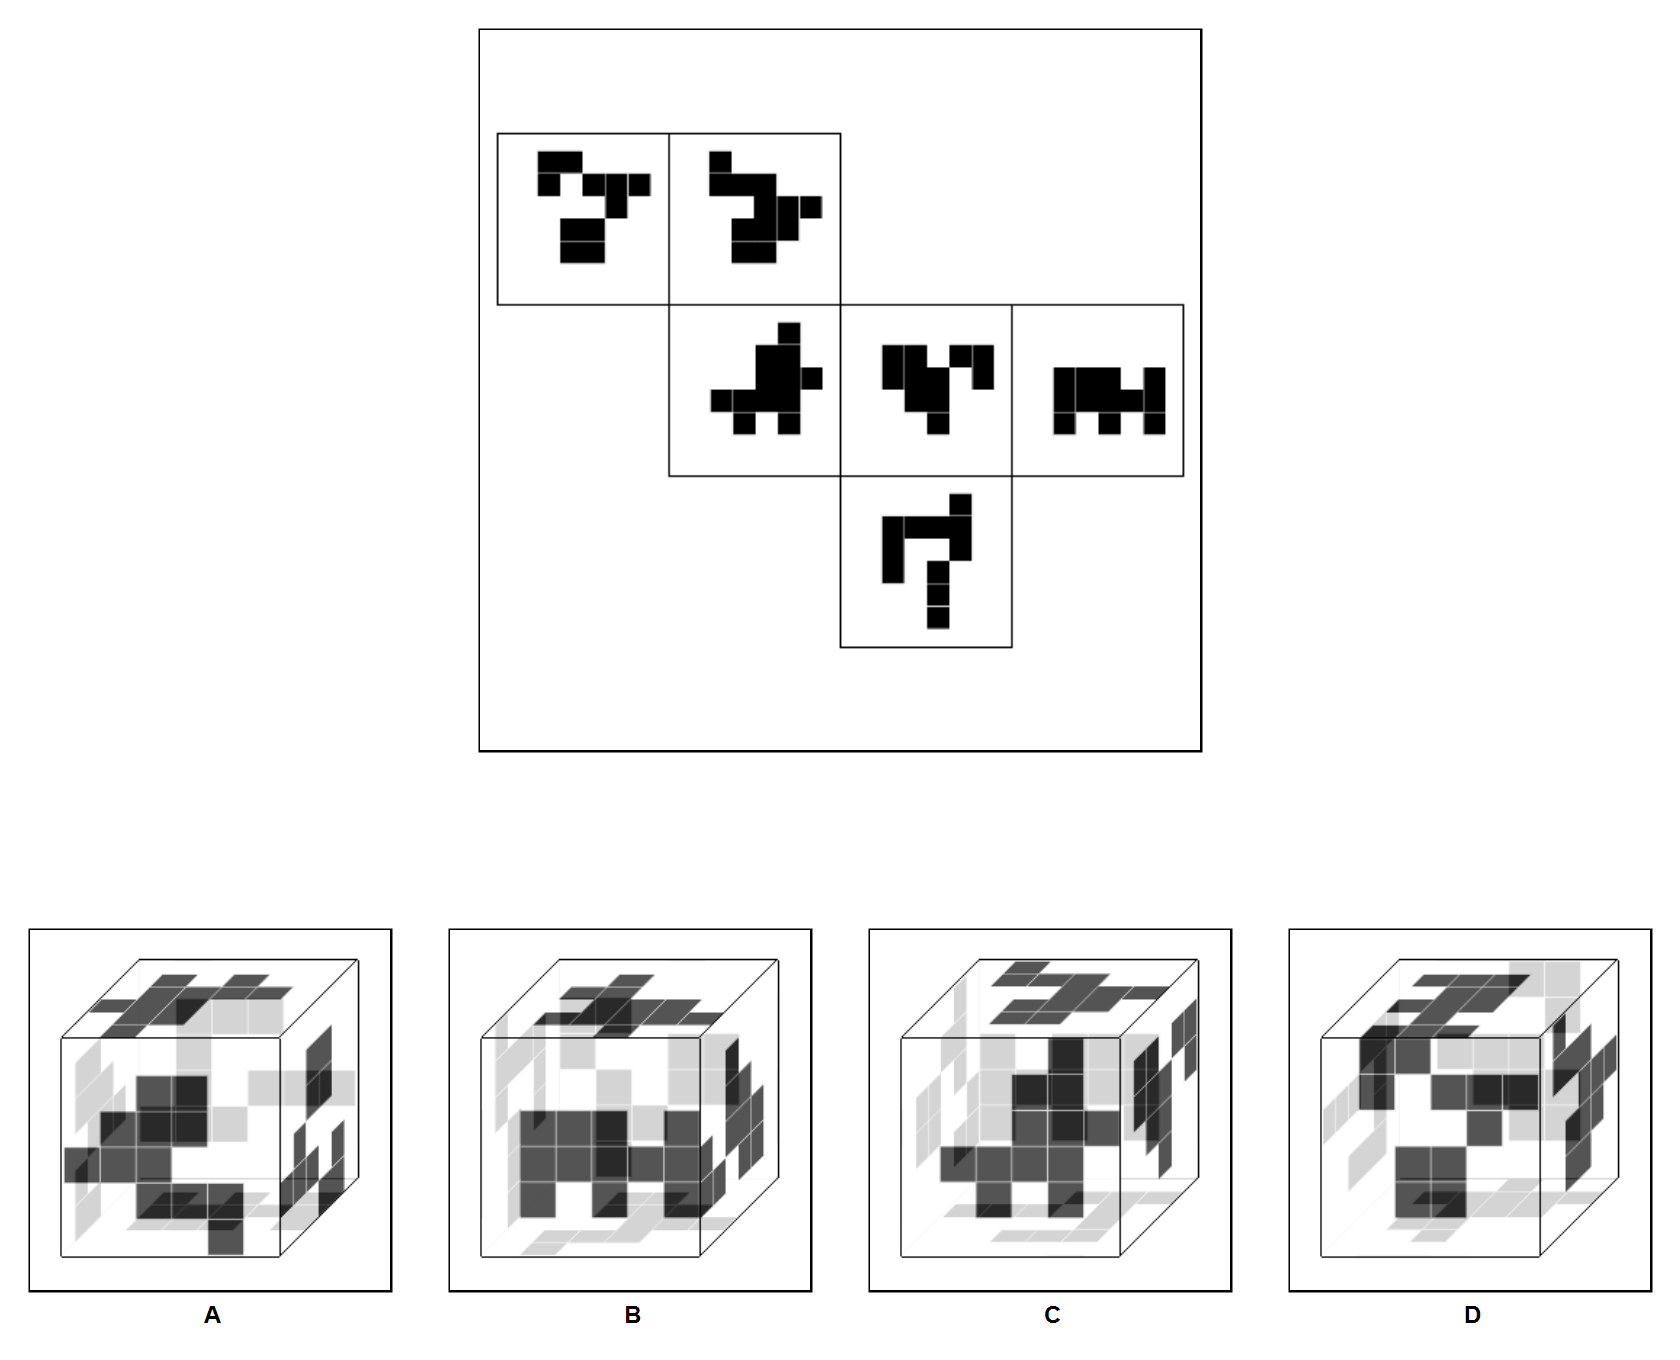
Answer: B